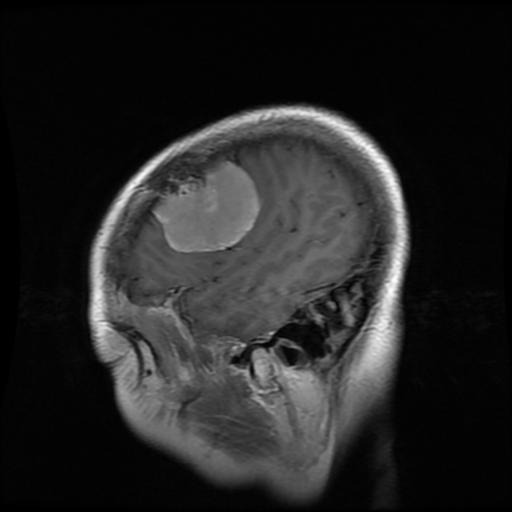
Label: meningioma